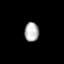
Tissue: prostate
Cell type: T cells
Senescence score: 0.3034
Nuclear area (px): 274
Mean DAPI intensity: 175.964